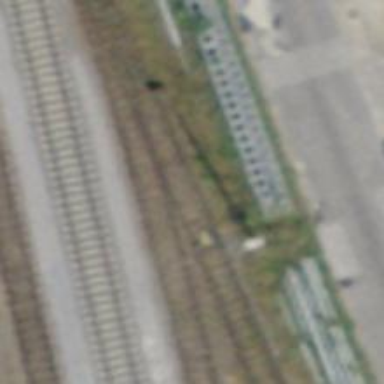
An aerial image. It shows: Railway switch.